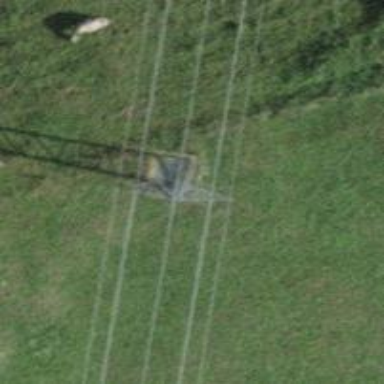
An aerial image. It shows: Power tower.